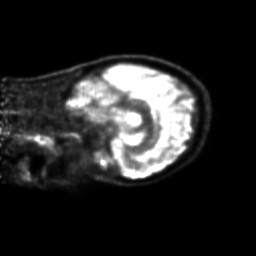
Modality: PET
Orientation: sagittal
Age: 36
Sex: female
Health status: ill